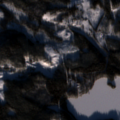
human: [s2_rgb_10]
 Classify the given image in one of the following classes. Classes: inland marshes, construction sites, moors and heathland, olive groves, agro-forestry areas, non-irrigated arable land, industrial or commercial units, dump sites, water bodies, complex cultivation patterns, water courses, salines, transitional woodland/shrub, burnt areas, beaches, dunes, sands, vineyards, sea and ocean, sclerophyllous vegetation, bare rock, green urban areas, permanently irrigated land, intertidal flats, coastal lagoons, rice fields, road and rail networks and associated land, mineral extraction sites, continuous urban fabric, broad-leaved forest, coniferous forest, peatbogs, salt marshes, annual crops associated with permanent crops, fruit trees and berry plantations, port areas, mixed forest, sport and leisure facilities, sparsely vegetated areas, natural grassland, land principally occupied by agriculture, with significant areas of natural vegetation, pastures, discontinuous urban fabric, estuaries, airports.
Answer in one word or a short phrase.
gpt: coniferous forest, transitional woodland/shrub, water bodies